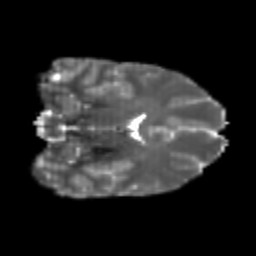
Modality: T2w
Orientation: coronal
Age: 25
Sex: female
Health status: healthy
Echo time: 0.074 s